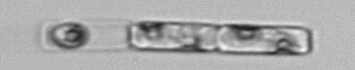
Label: Guinardia_delicatula_TAG_internal_parasite